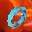
Label: 0